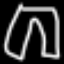
Label: pants